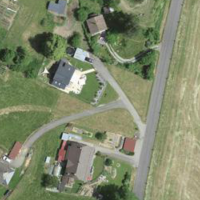
EUNIS habitat code: 25
Species observed at this site:
Prunus spinosa